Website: home-depot
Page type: account-dashboard
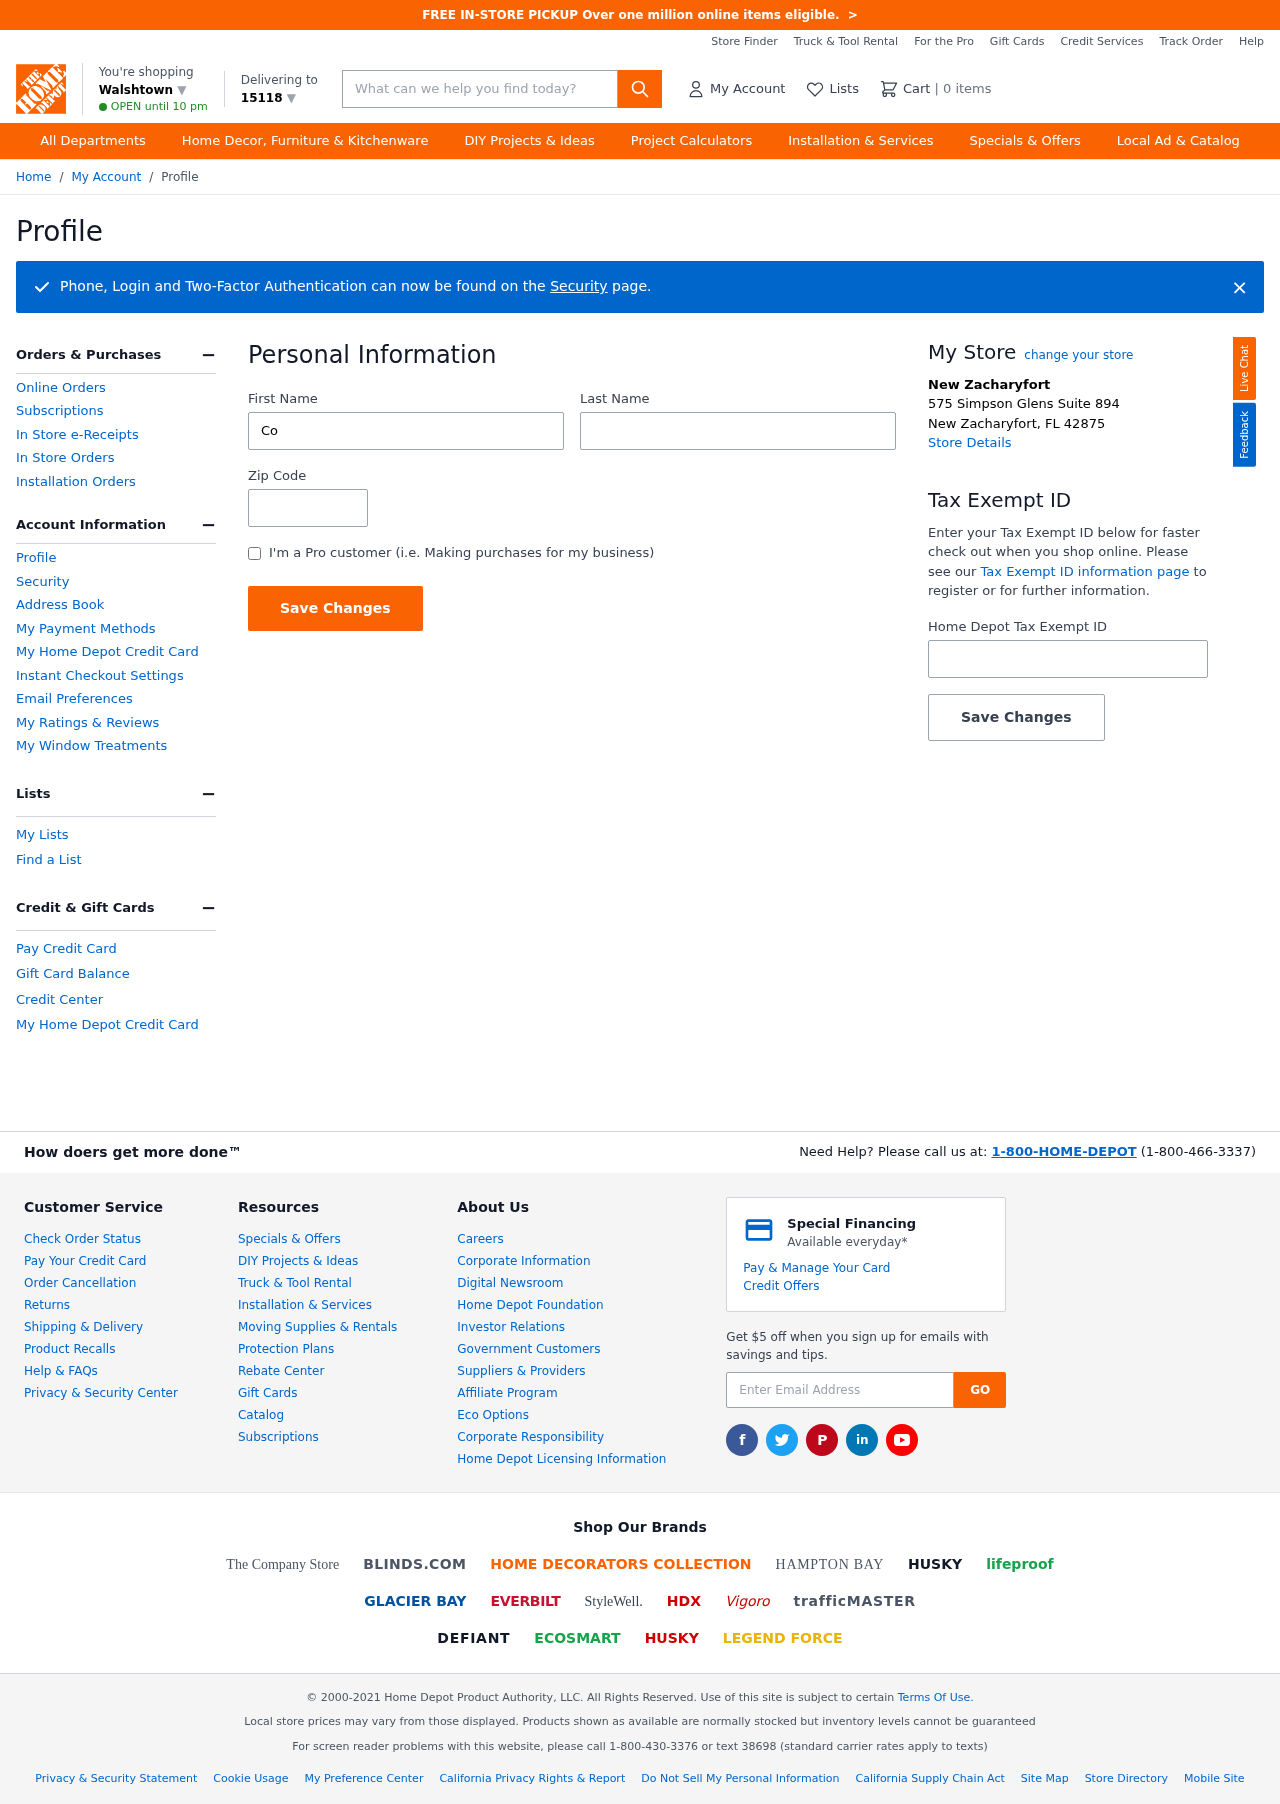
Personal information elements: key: PII_CITY
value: Walshtown ▼
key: PII_FIRSTNAME
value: Cory
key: PII_LASTNAME
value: Watts
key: PII_LOCATION1_CITY
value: New Zacharyfort
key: PII_LOCATION1_CITY_STATE_ZIP
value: New Zacharyfort, FL 42875
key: PII_LOCATION1_STREET
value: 575 Simpson Glens Suite 894
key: PII_POSTCODE
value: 15118 ▼
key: PII_POSTCODE
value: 15118
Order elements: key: ORDER_NUM_ITEMS
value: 0
Search elements: key: HEADER_SEARCH
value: What can we help you find today?